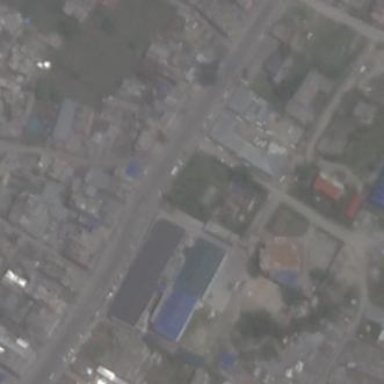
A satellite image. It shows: Government office.